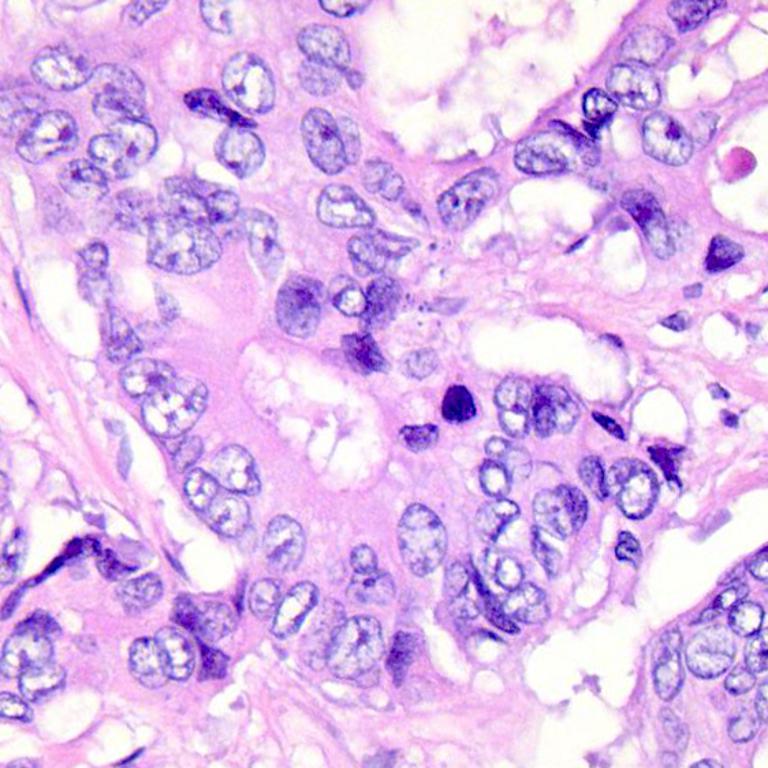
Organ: colon
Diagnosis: adenocarcinomas